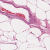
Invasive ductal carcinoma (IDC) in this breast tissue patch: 0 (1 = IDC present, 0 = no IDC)